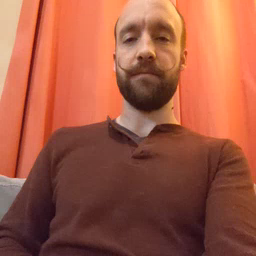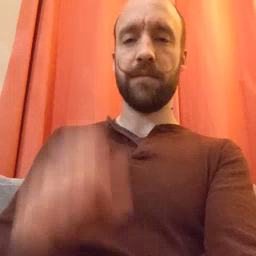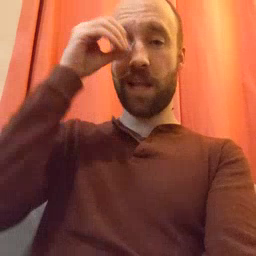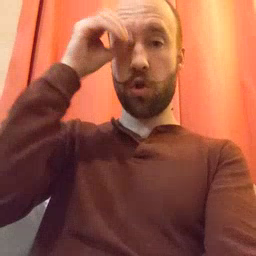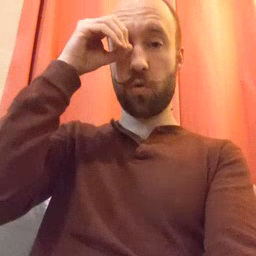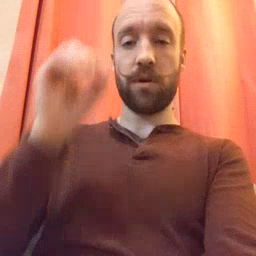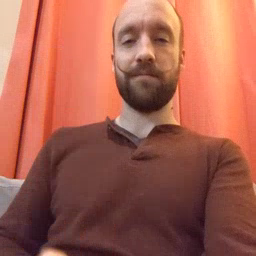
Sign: owl